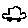
Label: car